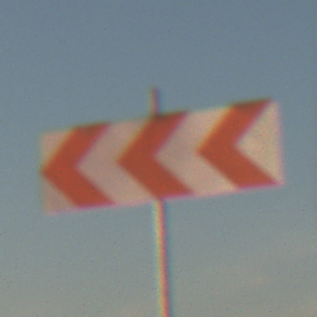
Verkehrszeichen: RichtungstafelnInKurvenGrossRechts
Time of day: SunriseSunset
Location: Outdoor (Nature)
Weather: PartlyCloudy
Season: NotSpecified
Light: Natural